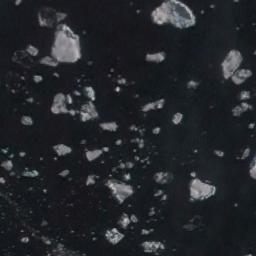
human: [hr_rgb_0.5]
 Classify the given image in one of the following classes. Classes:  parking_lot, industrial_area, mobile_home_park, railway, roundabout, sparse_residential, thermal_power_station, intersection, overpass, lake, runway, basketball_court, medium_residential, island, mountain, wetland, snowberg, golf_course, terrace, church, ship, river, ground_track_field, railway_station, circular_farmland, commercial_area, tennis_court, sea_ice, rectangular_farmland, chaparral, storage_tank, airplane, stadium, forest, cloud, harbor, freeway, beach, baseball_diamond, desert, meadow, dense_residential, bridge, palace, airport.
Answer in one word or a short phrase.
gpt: sea_ice